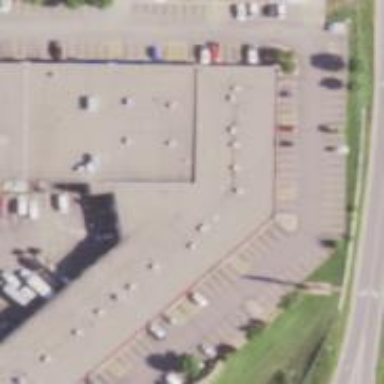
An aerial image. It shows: Swimming pool shop.